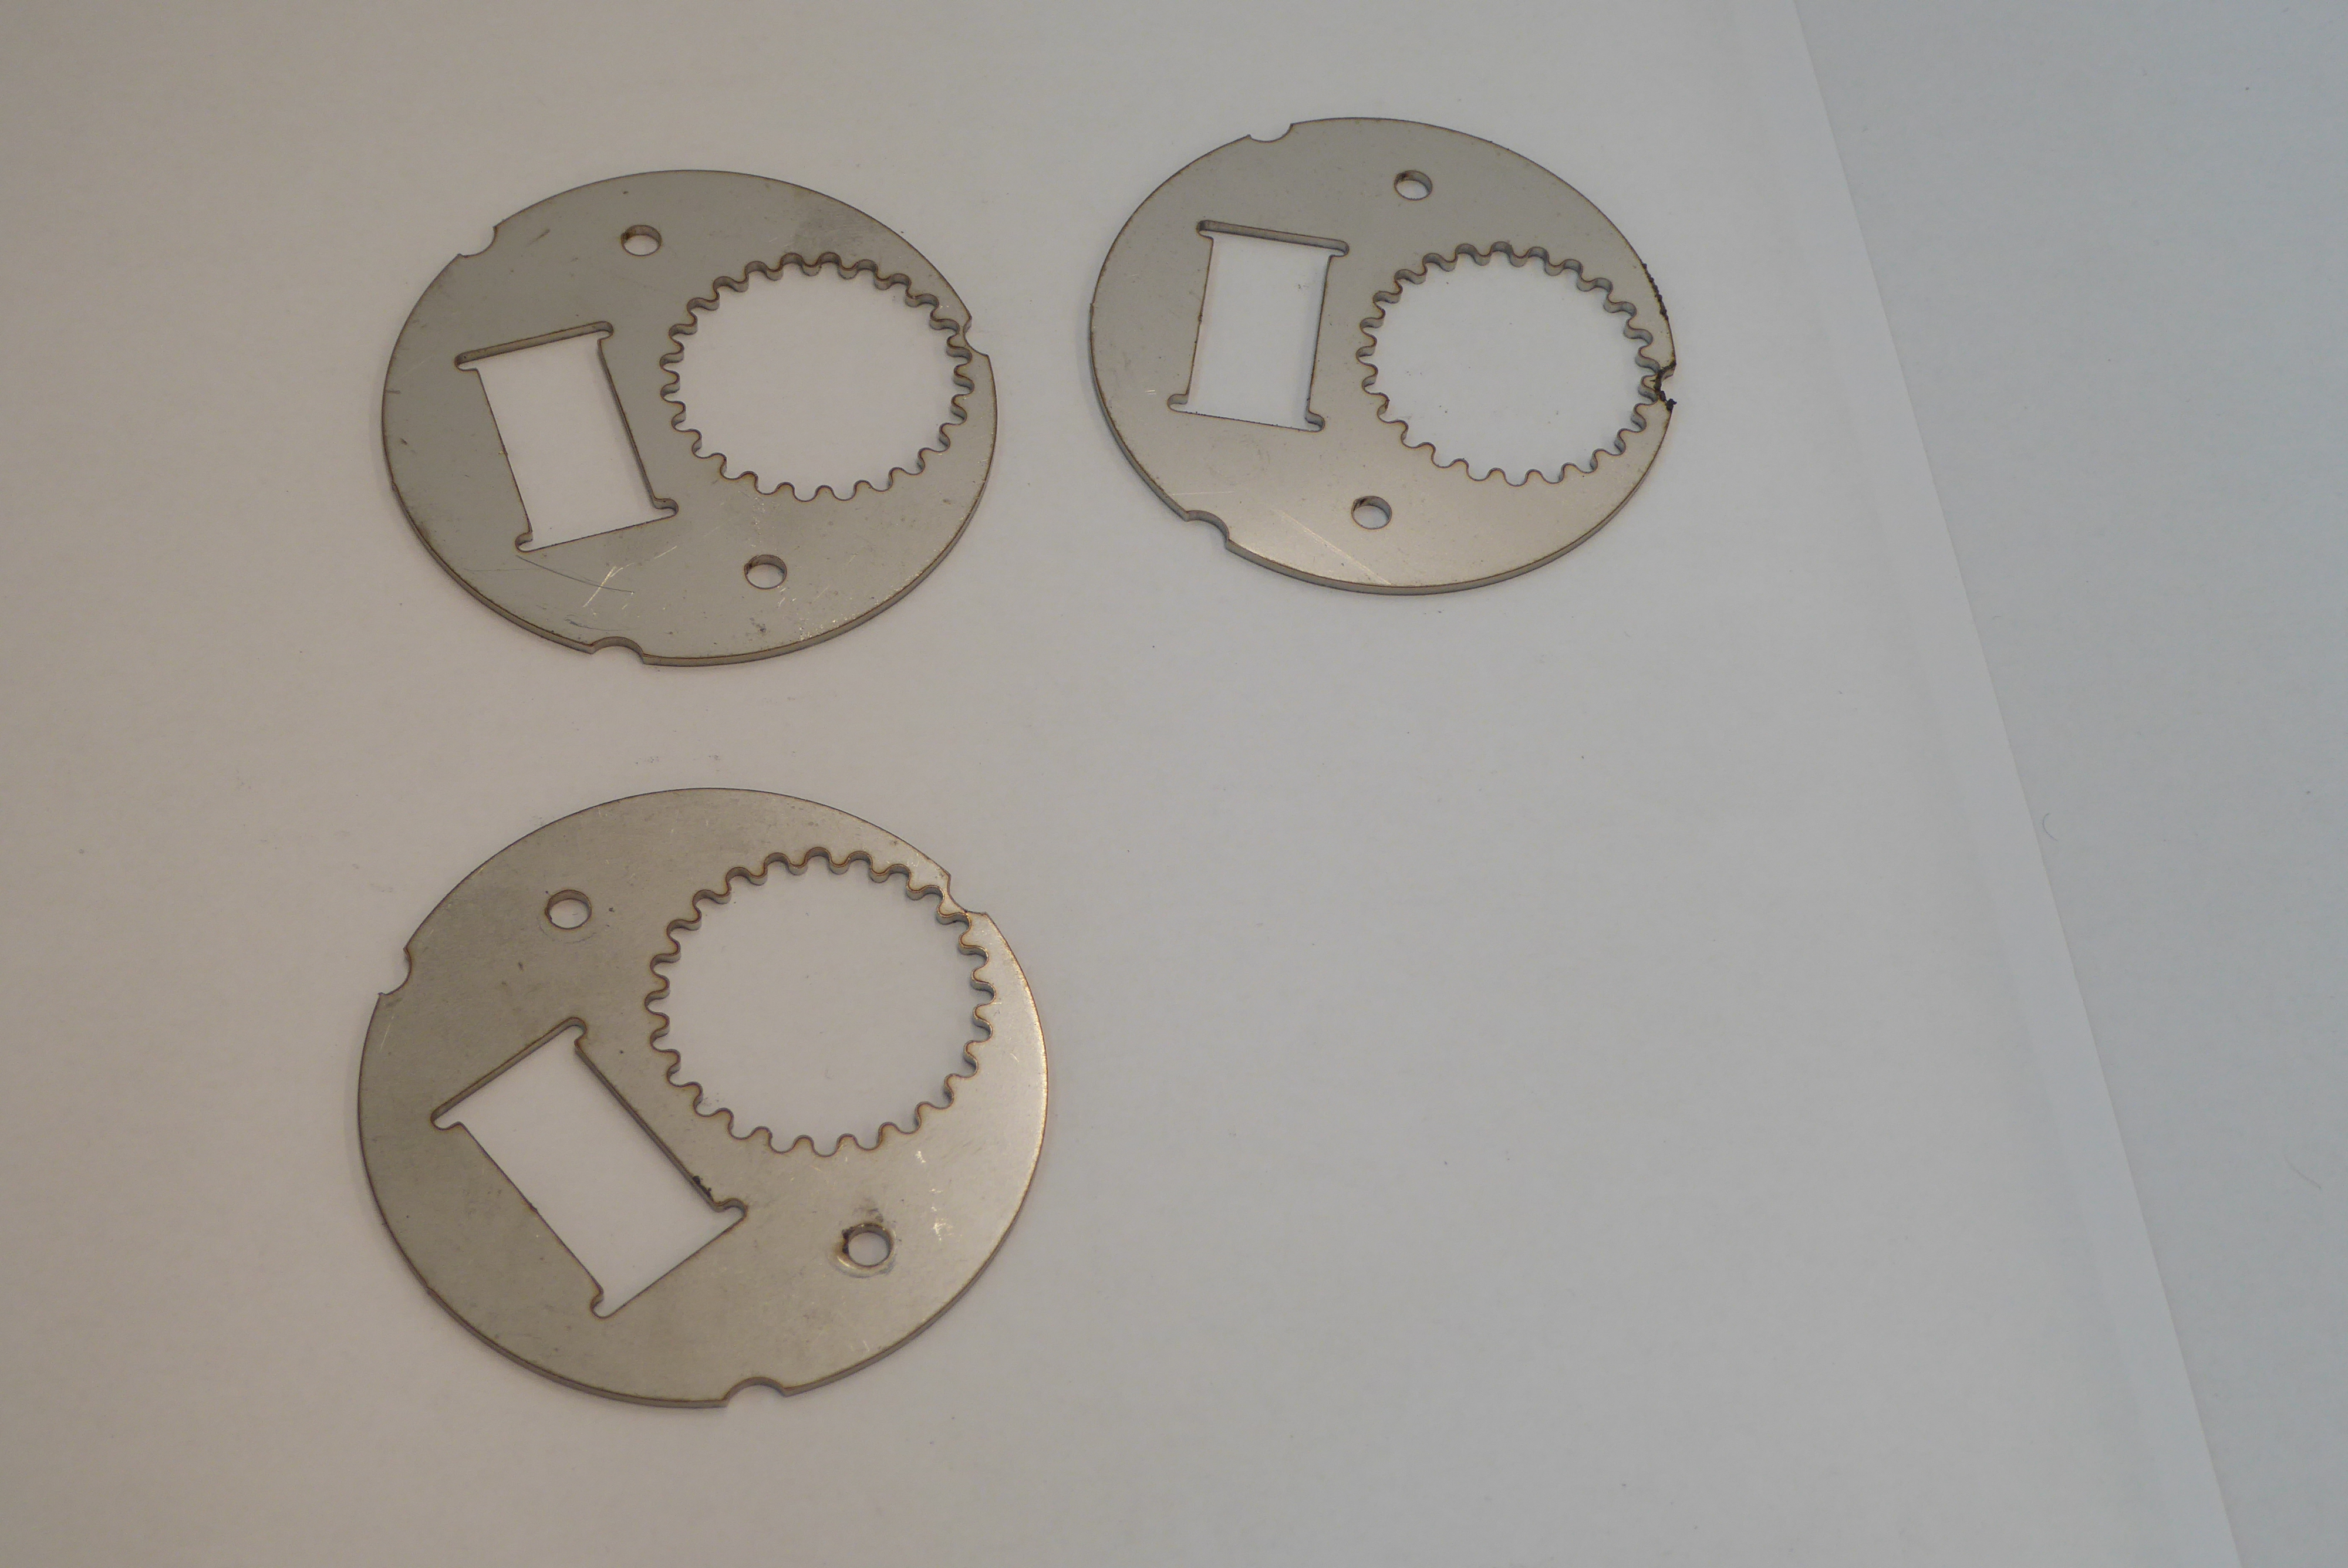
Label: Bottle Opener - Inlay